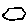
Label: hexagon